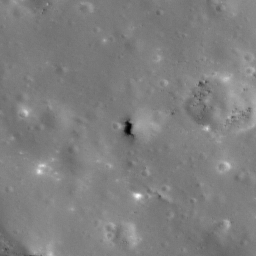
Pit: Kepler 4a
Host crater: Kepler
Host type: impact_melt
Lunar coordinates: latitude 7.946, longitude 322.136